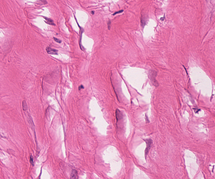
Tumor epithelial tissue: no
Tumor-associated stroma tissue: yes
Normal tissue: no